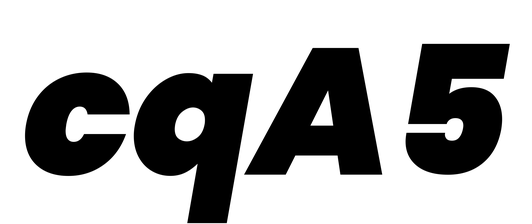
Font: Poppins-BlackItalic